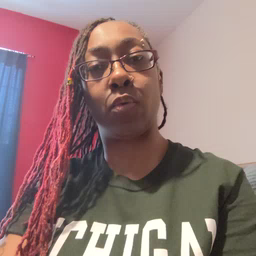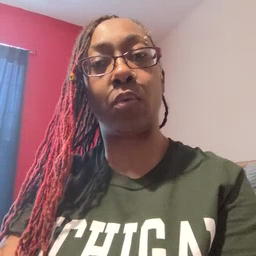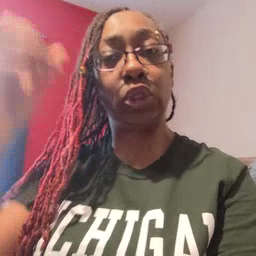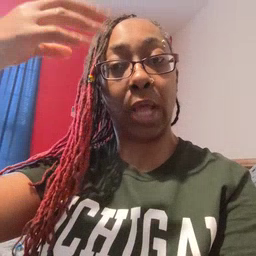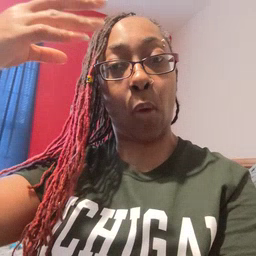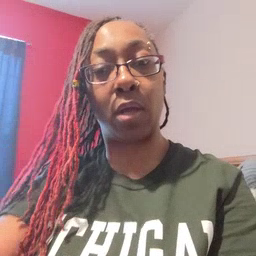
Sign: shower